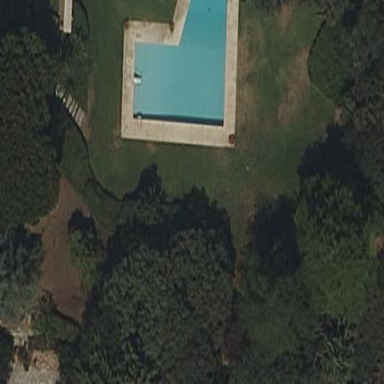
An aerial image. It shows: Swimming pool located in leisure land.